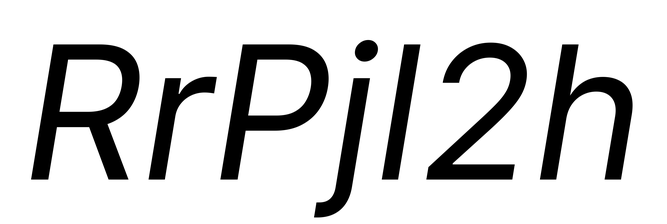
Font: Inter-Italic_Italic